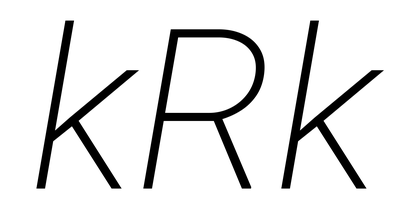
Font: Roboto-Italic_ExtraLight_Italic